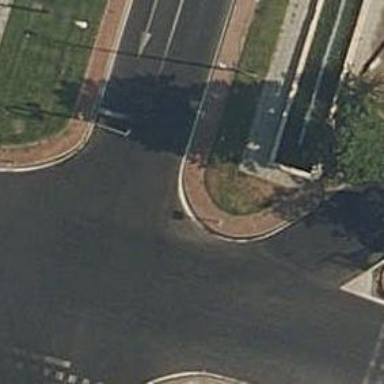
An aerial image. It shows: Road with traffic signals.